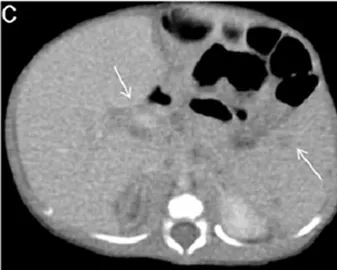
(C) Multiple low-density nodules in the spleen and adenopathy in the hepatic hilar region.
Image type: radiology (ct)